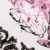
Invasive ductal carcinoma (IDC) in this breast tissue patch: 0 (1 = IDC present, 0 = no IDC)